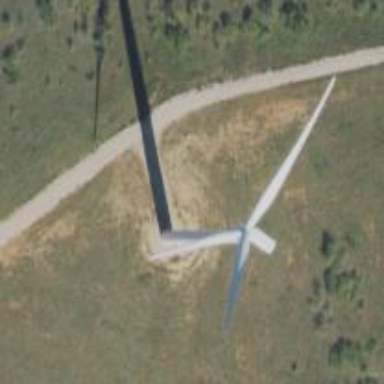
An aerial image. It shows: Wind generator powered by wind. The generator type is horizontal axis and it uses wind turbines.